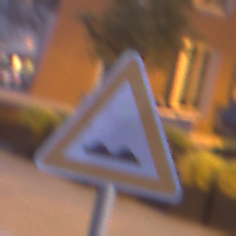
Verkehrszeichen: UnebeneFahrbahn
Umgebung: Outdoor, Urban
Tageszeit: Night
Wetter: PartlyCloudy
Licht: Artificial
Jahreszeit: NotSpecified
Kontrast: HighContrast